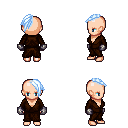
a pixel art fantasy rpg character, female body template, human, light skin, brown robe, magenta pants, white cyan long mohawk hairstyle, metal gloves, four views (front, back, left, right), 2x2 character sprite sheet, small pixel art, hard edges, no anti-aliasing